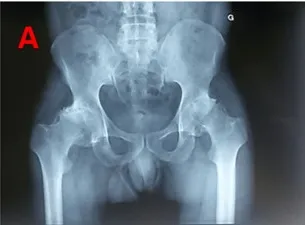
Radiographic findings in the patient in case 5 with biologic cement reaction shock. A: Front pelvis radiograph showing bilateral coxarthritis at the ankylosis stage.
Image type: radiology (x_ray)